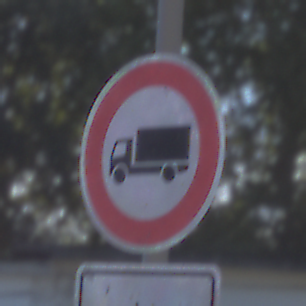
Verkehrszeichen: VerbotFuerKraftfahrzeugeUeberDreiKommaFuenfTonnen
Zusatzzeichen unten: ZeitangabenMitBeschraenkungAufWochentage1
Umgebung: Outdoor, Suburban
Tageszeit: MorningAfternoon
Wetter: PartlyCloudy
Licht: Natural
Jahreszeit: NotSpecified
Kontrast: HighContrast